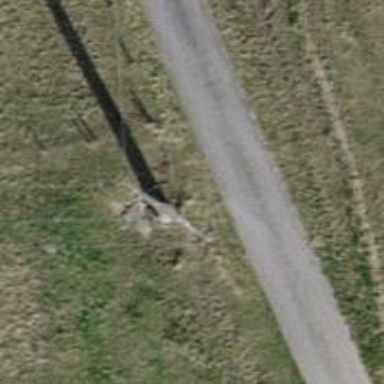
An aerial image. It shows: Concrete power pole.